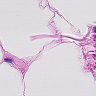
Metastatic tissue present: no